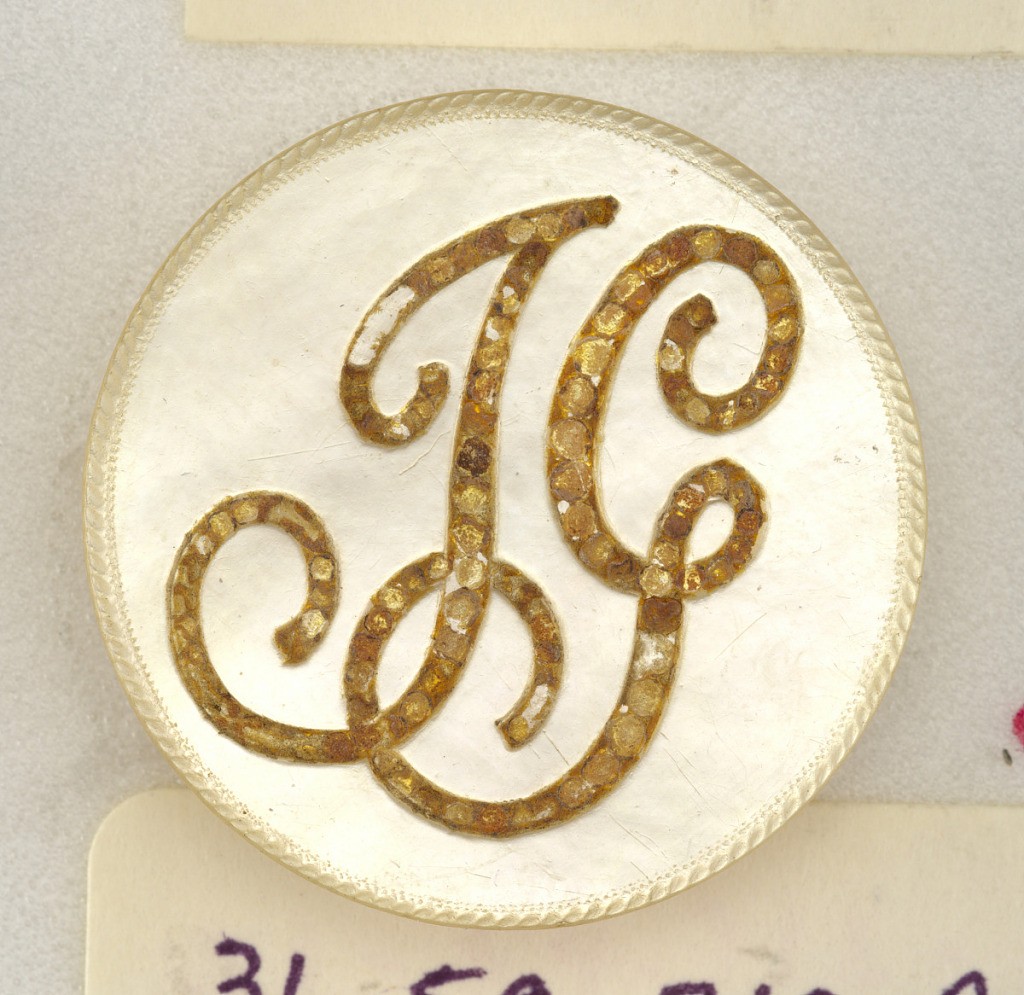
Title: Button
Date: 19th century
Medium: pearl shell and brass
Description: Button of pearl shell carved in design of two initials: "J.G." - brass shanks - [Space forming initials was once filled in with ornament - this is now missing and only glue remains].

On card 29